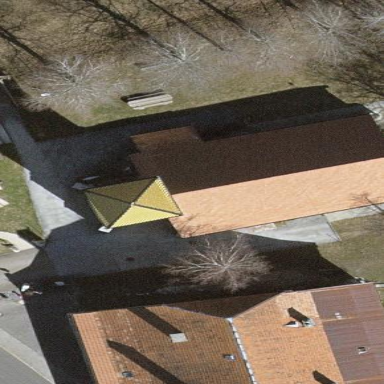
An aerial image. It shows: Building with gabled roof.